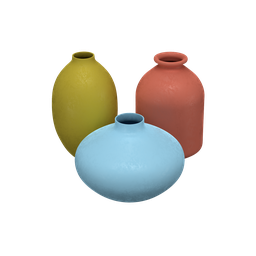
Label: decoration